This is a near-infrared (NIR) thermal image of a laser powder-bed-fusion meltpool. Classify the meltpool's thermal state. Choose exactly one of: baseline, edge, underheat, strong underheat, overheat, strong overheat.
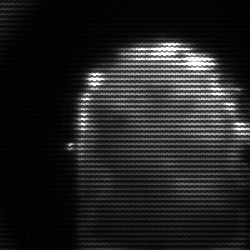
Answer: baseline